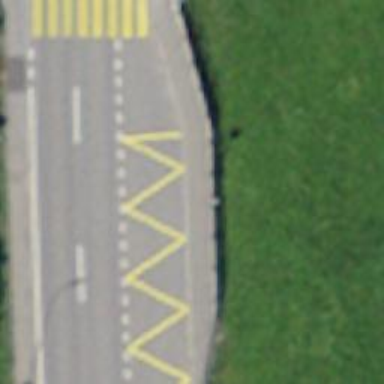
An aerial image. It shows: Bus stop with platform for public transport.